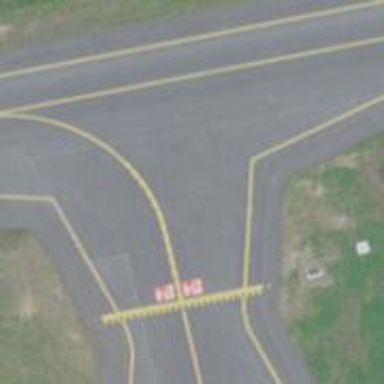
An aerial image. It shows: Image of taxiway at airport.